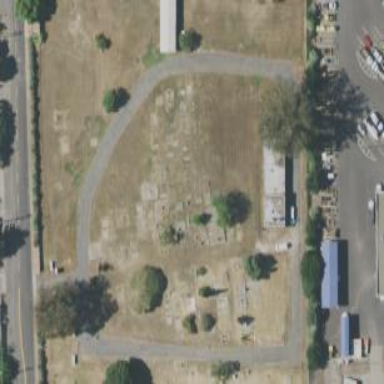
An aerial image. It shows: Cemetery.